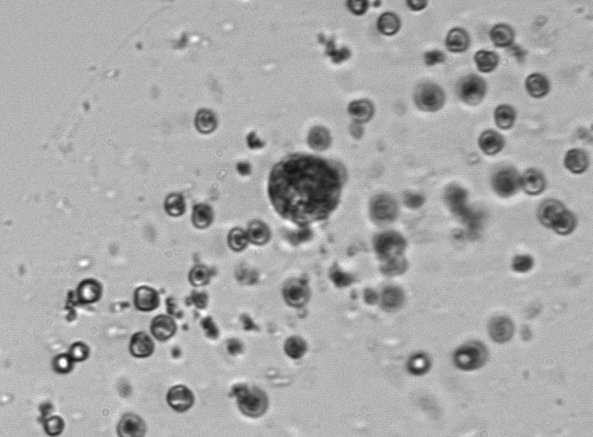
Label: Phaeocystis